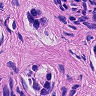
Metastatic tissue present: yes